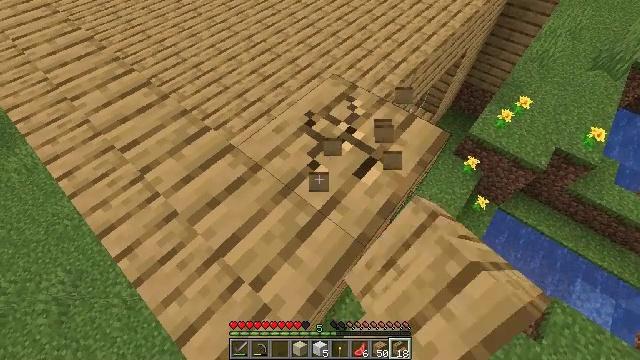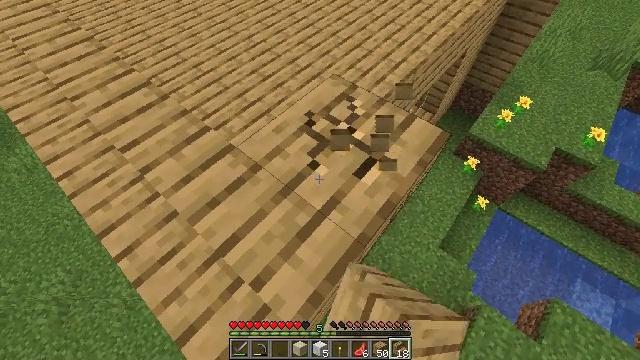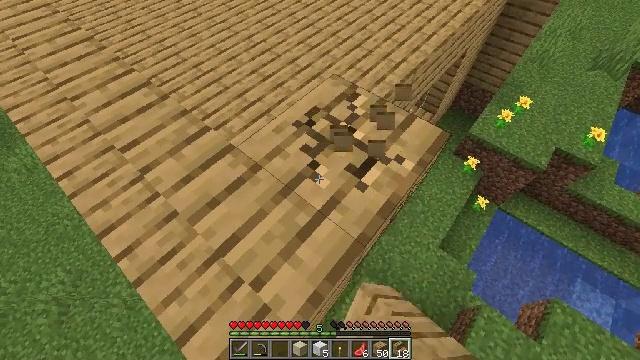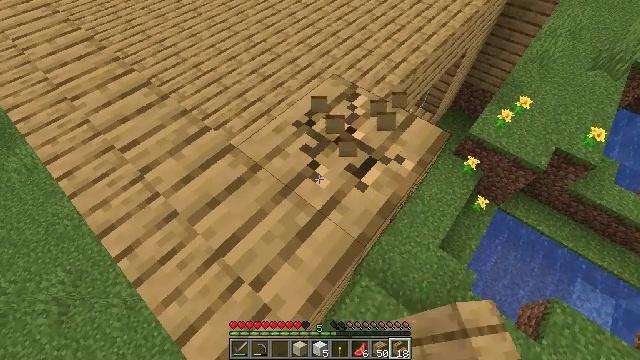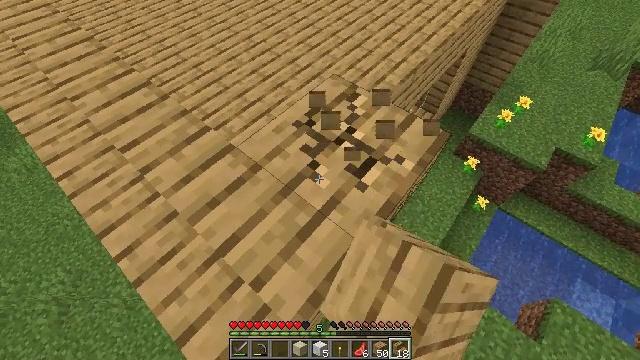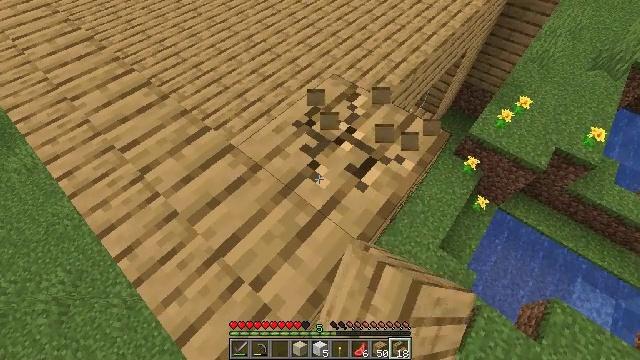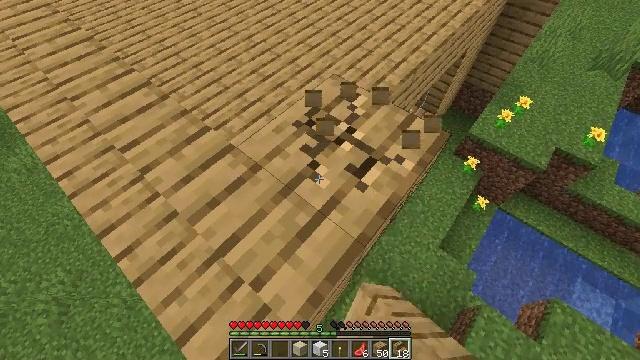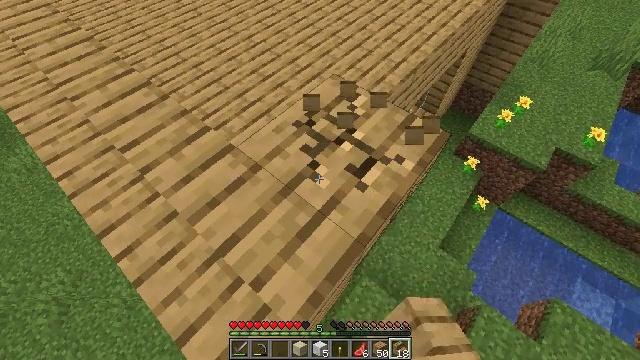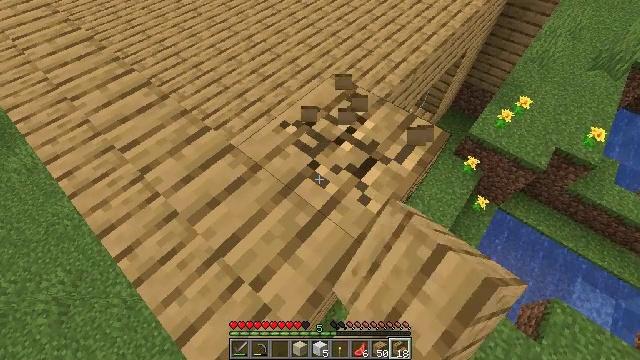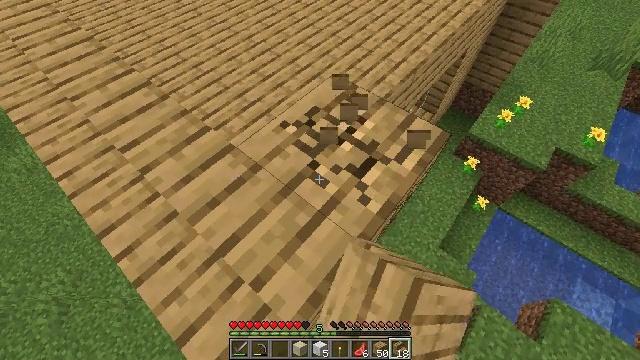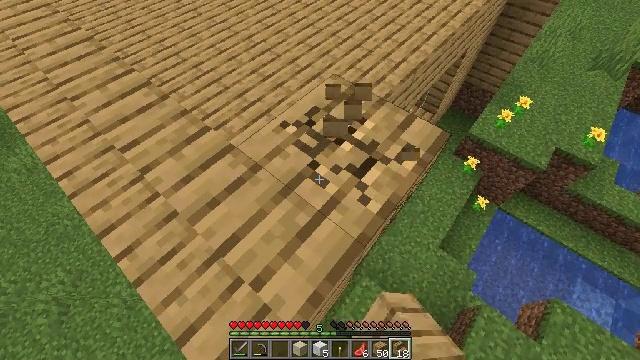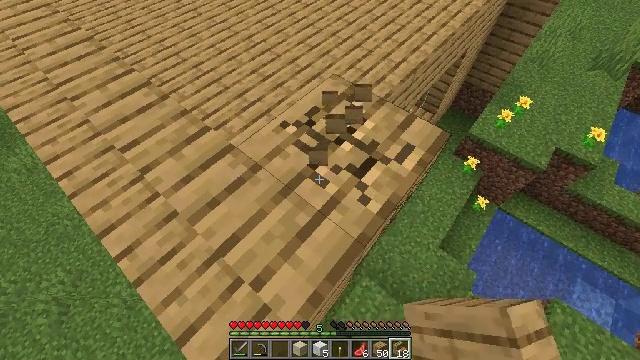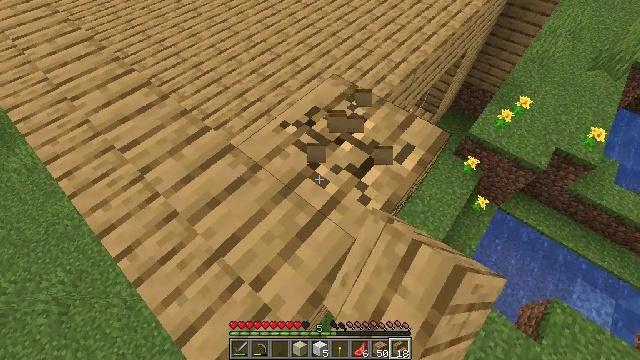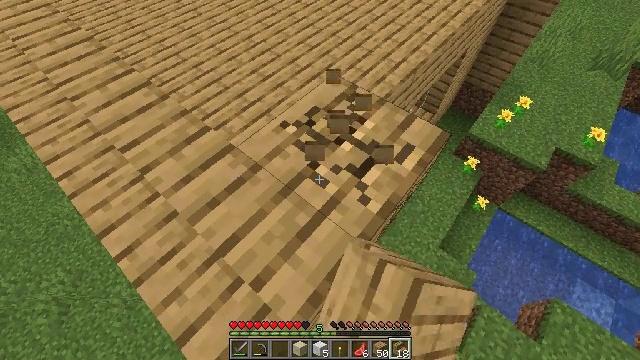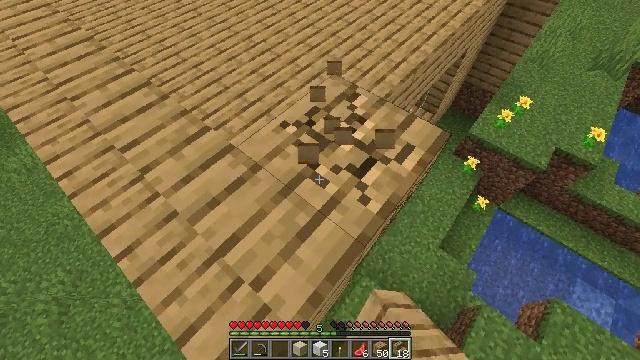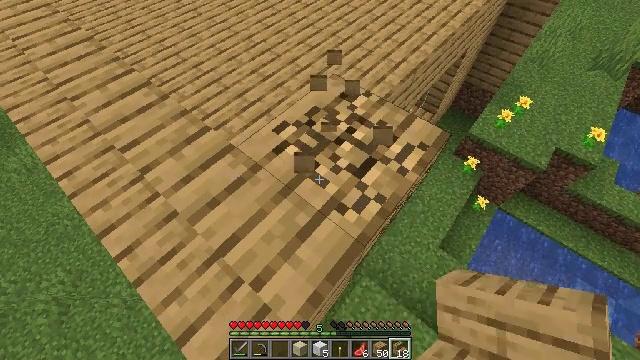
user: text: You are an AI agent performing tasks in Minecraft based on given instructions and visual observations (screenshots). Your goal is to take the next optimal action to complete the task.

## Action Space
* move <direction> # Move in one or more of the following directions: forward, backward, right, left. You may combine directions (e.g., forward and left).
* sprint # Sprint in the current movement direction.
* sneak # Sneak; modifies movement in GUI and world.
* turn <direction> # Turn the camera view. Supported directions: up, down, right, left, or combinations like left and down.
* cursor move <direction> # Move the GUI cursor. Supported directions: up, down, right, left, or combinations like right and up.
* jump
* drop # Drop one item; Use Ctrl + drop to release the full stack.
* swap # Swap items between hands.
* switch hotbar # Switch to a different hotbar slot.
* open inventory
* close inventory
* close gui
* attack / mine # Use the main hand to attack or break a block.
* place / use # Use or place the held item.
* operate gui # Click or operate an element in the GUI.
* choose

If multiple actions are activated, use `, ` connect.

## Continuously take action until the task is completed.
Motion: motion action
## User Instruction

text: Break the oak stairs.
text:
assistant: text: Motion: sneak, attack / mine
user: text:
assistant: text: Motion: sneak, attack / mine
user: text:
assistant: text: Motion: sneak, attack / mine
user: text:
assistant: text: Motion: sneak, attack / mine
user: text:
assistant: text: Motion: sneak, attack / mine
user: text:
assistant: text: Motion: sneak, attack / mine
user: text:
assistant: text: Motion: sneak, attack / mine
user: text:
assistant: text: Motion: sneak, attack / mine
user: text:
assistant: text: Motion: sneak, attack / mine
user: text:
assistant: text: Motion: sneak, attack / mine
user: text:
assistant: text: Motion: sneak, attack / mine
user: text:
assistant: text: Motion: sneak, attack / mine
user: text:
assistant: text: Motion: sneak, attack / mine
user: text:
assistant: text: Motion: sneak, attack / mine
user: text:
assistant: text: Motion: sneak, attack / mine
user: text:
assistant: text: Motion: sneak, attack / mine
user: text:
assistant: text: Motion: sneak, attack / mine
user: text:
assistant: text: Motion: sneak, attack / mine
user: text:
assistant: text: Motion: sneak, attack / mine
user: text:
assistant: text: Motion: sneak, attack / mine
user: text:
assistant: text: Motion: sneak, attack / mine
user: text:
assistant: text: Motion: sneak, attack / mine
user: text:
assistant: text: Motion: sneak, attack / mine
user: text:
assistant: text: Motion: sneak, attack / mine
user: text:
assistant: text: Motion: sneak, attack / mine
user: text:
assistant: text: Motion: sneak, attack / mine
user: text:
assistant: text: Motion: sneak, attack / mine
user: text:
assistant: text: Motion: sneak, attack / mine
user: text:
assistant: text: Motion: sneak, attack / mine
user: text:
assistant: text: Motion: sneak, attack / mine